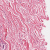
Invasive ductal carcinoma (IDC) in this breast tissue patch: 0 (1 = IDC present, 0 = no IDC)